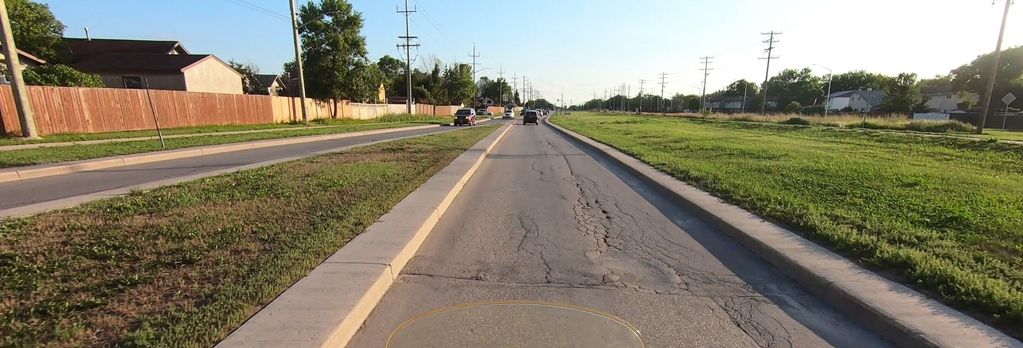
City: winnipeg